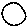
Label: circle